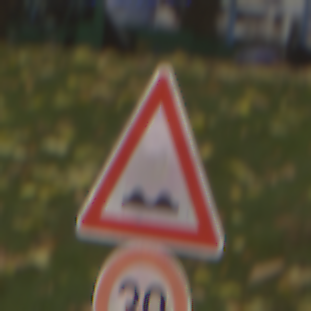
Verkehrszeichen: UnebeneFahrbahn
Zusatzzeichen unten: Geschwindigkeit30
Umgebung: Outdoor, Nature
Tageszeit: MorningAfternoon
Wetter: Overcast
Licht: Natural
Jahreszeit: Autumn
Kontrast: LowContrast